Field crop: tomato
Growth stage: 1
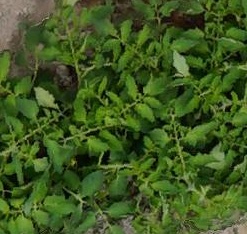
Species: tomato